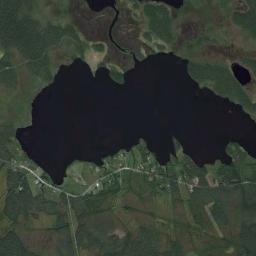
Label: lake